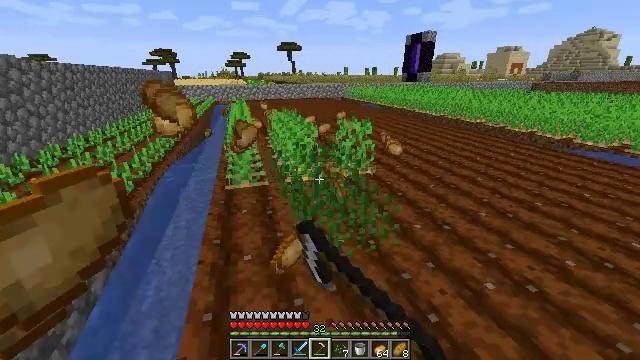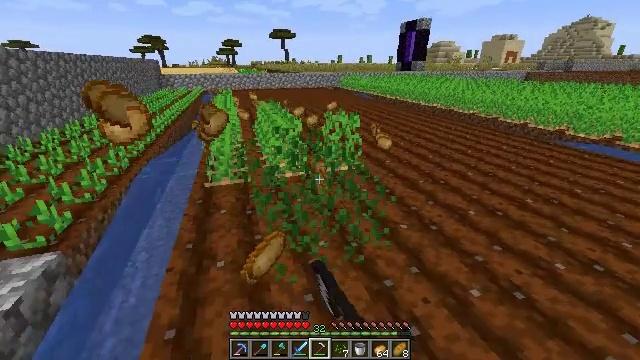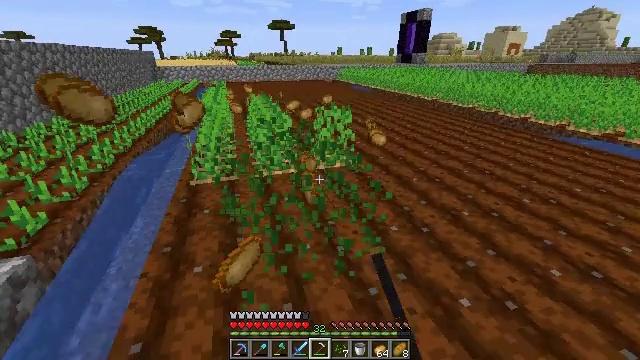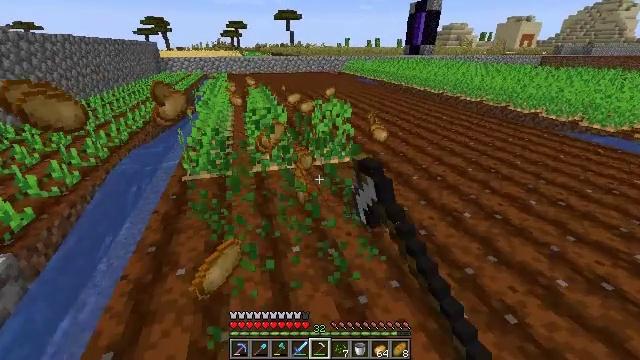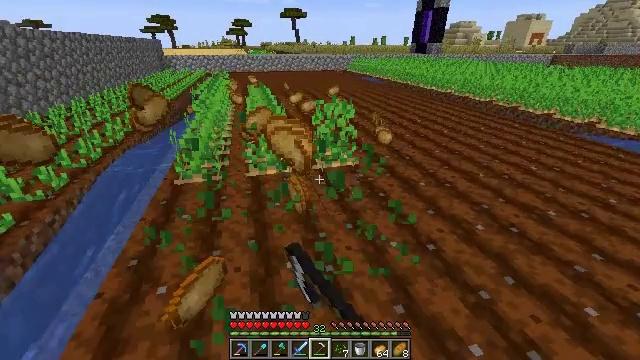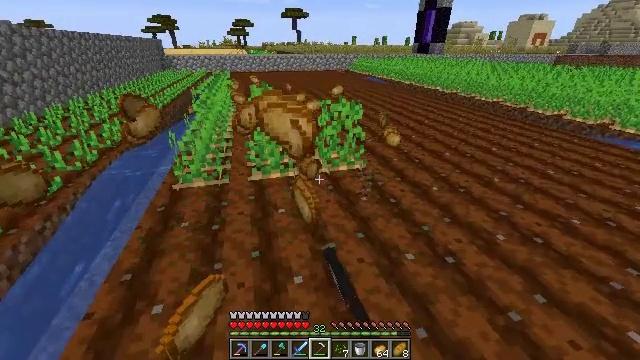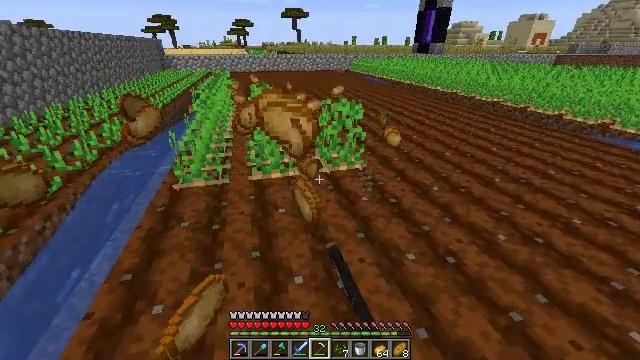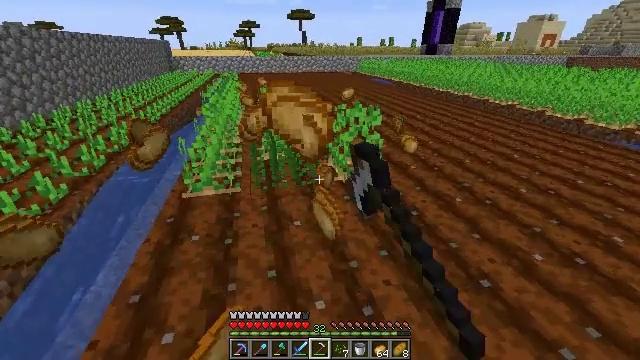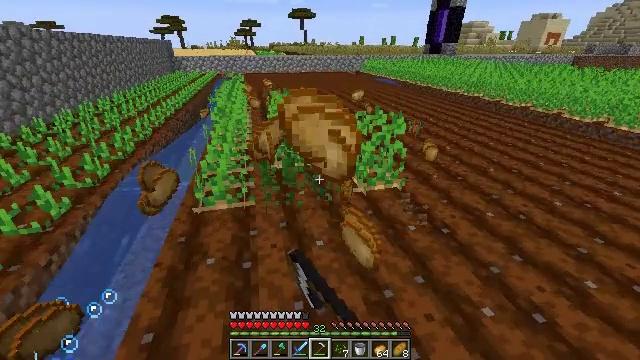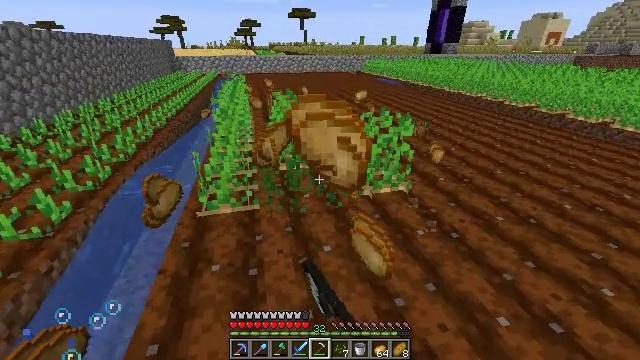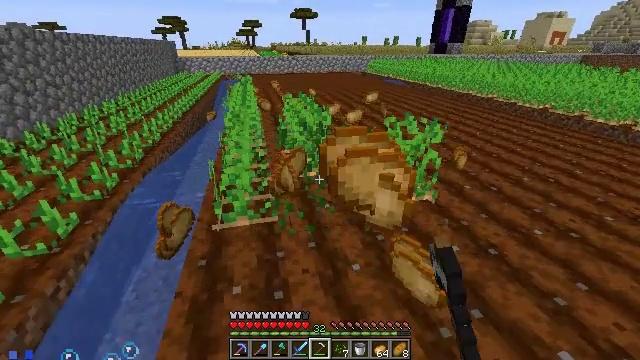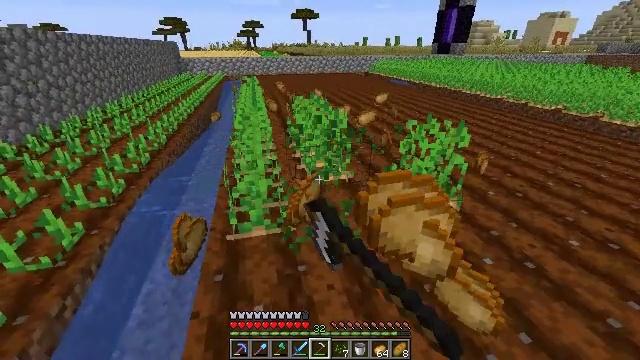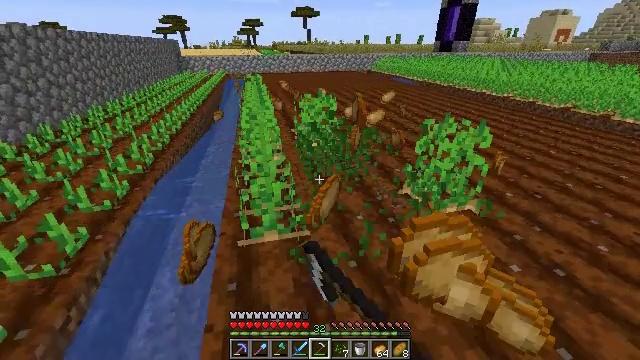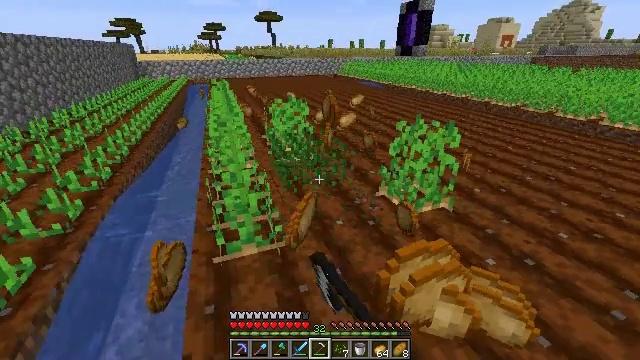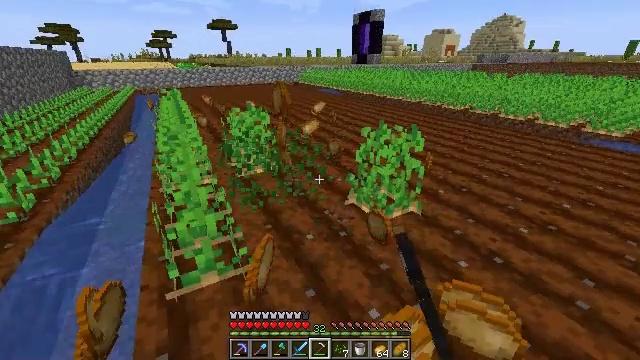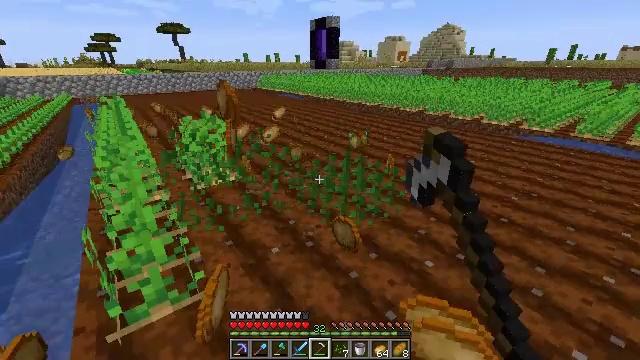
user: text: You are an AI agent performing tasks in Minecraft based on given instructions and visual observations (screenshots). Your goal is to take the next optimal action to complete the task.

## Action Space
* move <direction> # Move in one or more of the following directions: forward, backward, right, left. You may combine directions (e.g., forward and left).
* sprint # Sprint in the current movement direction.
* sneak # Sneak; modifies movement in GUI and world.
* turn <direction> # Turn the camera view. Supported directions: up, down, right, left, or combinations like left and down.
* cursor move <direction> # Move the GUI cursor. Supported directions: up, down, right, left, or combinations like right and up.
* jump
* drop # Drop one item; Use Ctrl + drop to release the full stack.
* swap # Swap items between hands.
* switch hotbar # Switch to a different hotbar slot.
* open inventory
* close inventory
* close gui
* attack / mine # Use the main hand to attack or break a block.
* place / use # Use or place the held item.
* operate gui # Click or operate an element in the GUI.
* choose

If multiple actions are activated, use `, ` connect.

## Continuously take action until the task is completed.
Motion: motion action
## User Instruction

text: Dig up potatoes from the soil.
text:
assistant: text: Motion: move forward and move right, turn right and down, attack / mine
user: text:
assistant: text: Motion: move forward and move right, turn down, attack / mine
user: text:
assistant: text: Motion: move forward, turn left and down, attack / mine
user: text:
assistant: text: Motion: move forward and move left, turn left, attack / mine
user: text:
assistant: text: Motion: move forward and move left, attack / mine
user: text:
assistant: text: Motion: move forward and move left, attack / mine
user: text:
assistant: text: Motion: move forward and move left, turn left, attack / mine
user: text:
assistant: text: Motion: move forward and move left, attack / mine
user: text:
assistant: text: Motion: move forward and move left, attack / mine
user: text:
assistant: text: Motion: move forward and move left, attack / mine
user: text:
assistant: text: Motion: move forward and move left, attack / mine
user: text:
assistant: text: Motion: move forward and move left, attack / mine
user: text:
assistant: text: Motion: move forward and move right, turn right, attack / mine
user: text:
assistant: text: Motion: move forward and move right, turn right and up, attack / mine
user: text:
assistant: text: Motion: move forward and move right, turn right and up, attack / mine
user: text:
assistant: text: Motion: move forward and move right, turn right, attack / mine
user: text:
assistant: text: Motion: move forward and move right, attack / mine
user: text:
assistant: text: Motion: move forward and move right, turn left, attack / mine
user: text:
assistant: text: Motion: move forward and move right, turn left and down, attack / mine
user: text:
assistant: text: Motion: move forward and move right, turn left and down, attack / mine
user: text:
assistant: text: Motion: move forward and move right, turn left, attack / mine
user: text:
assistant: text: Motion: move forward and move left, turn left, attack / mine
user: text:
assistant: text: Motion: move forward and move left, turn left, attack / mine
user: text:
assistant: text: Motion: move forward and move left, attack / mine
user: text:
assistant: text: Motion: move left, attack / mine
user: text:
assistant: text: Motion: move left, attack / mine
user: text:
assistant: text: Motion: move left, turn left and down, attack / mine
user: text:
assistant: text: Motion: move left, turn left and down, attack / mine
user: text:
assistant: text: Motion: move left, turn left and down, attack / mine
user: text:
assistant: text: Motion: move left, turn down, attack / mine